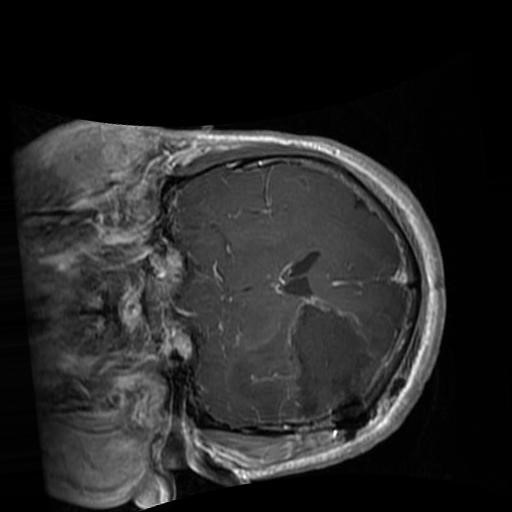
Label: brain_glioma